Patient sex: M
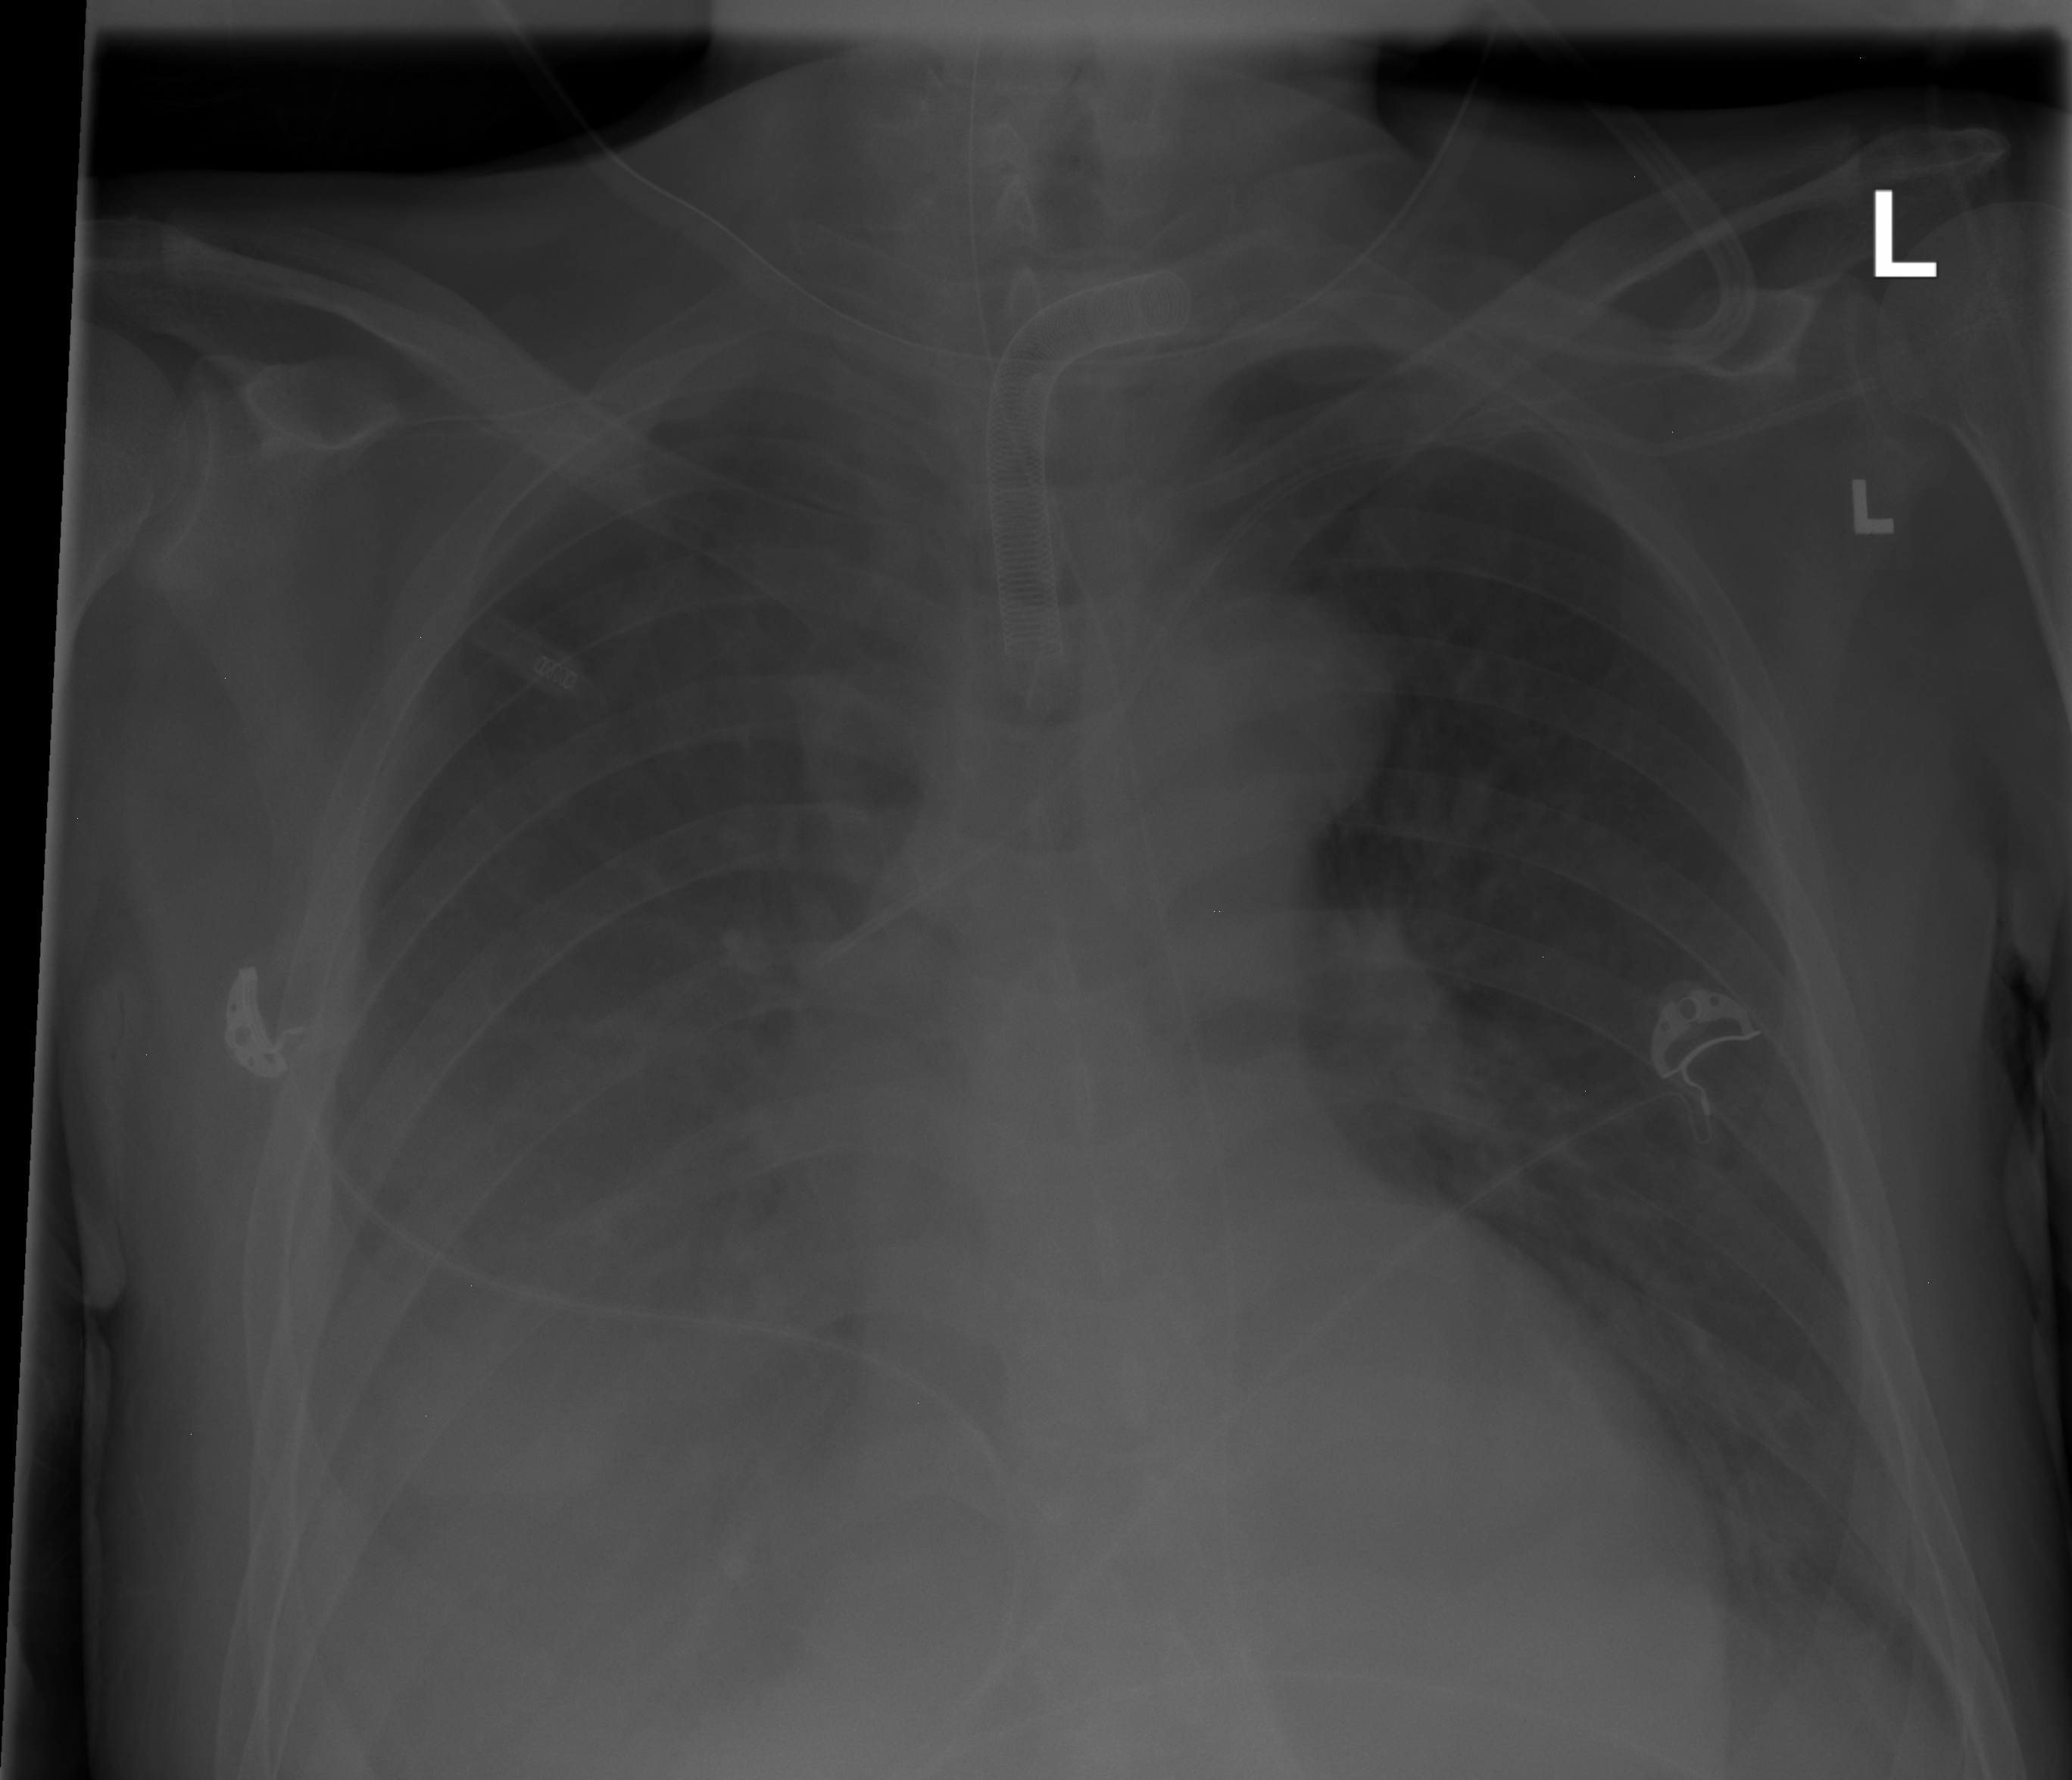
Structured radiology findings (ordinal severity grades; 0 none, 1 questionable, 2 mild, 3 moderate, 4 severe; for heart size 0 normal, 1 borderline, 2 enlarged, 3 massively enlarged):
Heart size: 0
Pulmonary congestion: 0
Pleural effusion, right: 3
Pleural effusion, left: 2
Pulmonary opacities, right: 1
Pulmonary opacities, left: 0
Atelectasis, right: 2
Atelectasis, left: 2